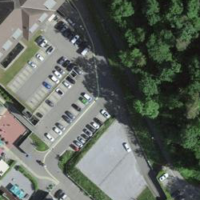
EUNIS habitat code: 55
Species observed at this site:
Melittis melissophyllum